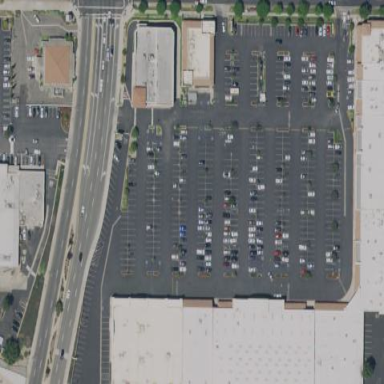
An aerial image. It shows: Retail building.